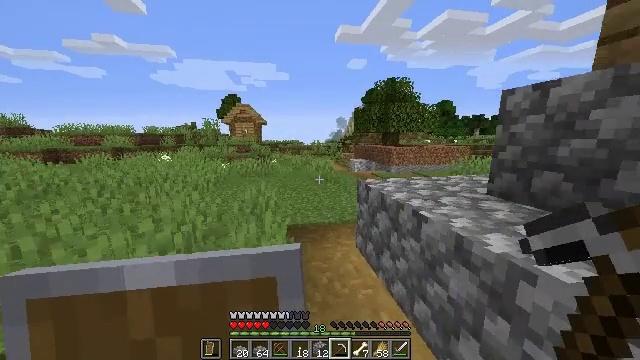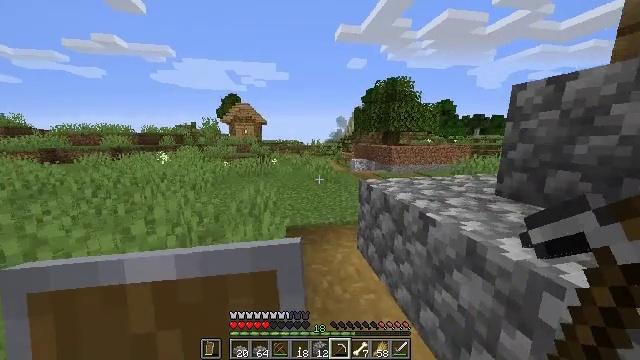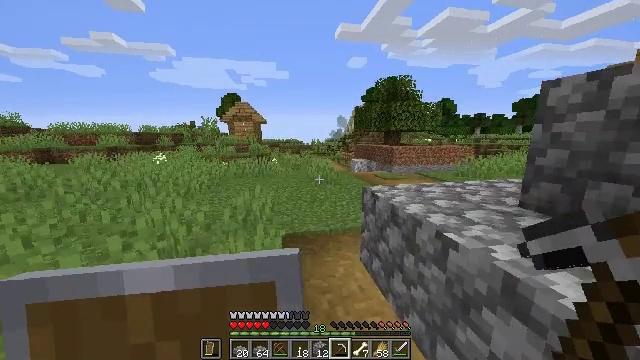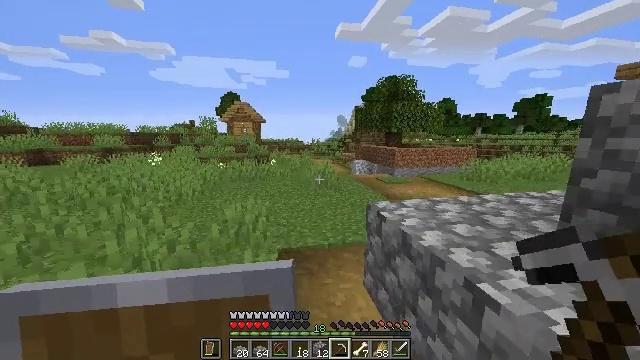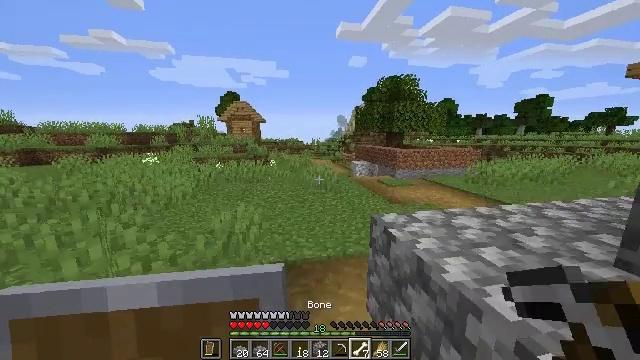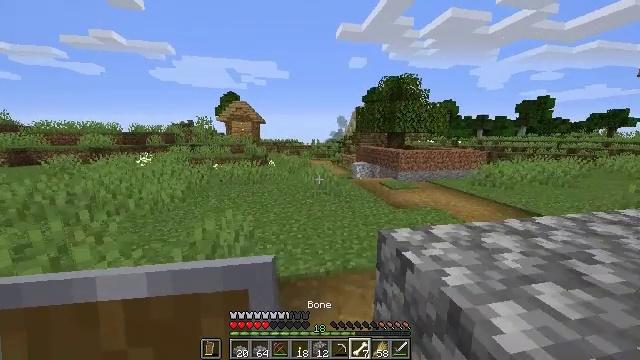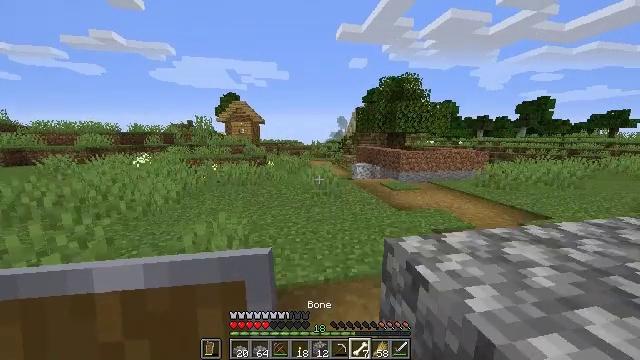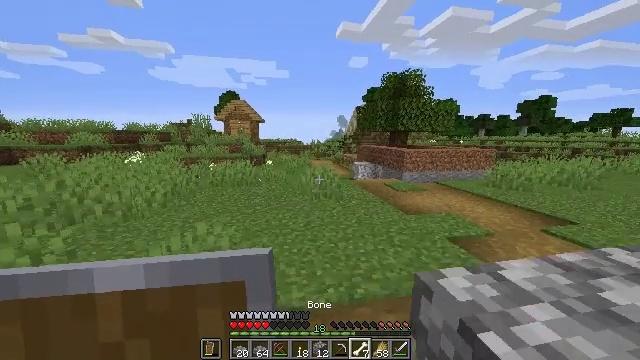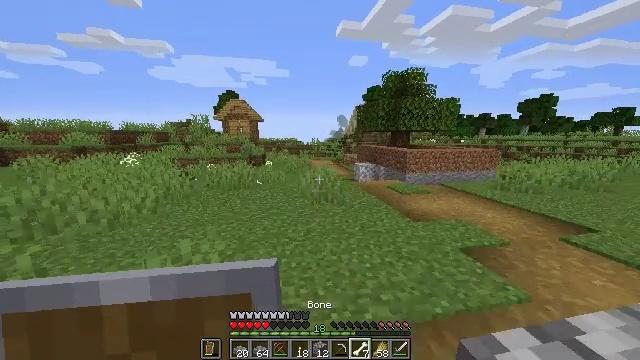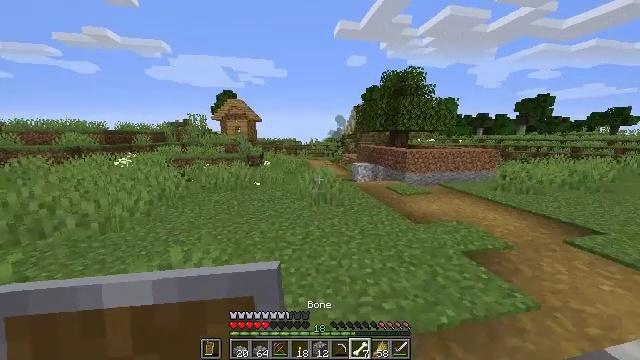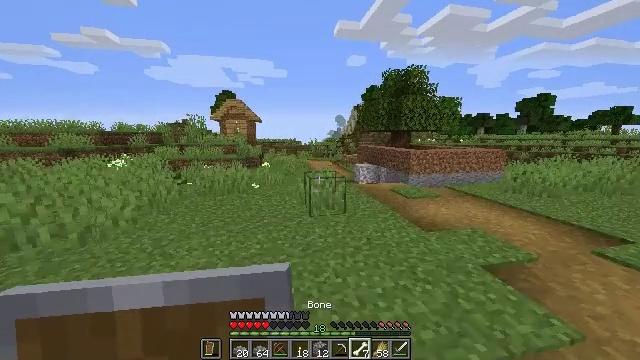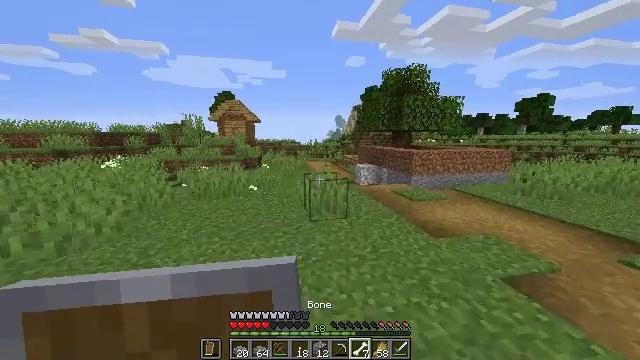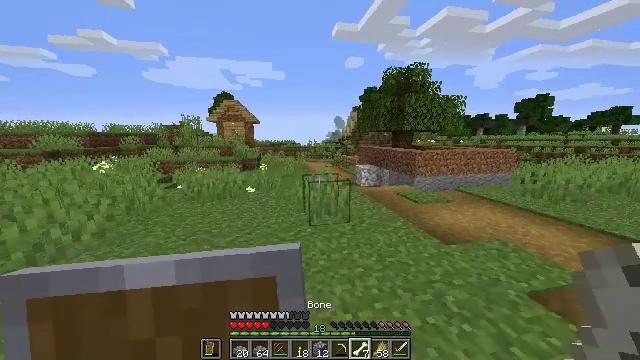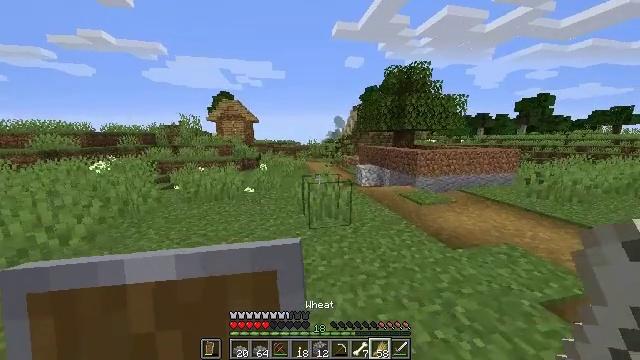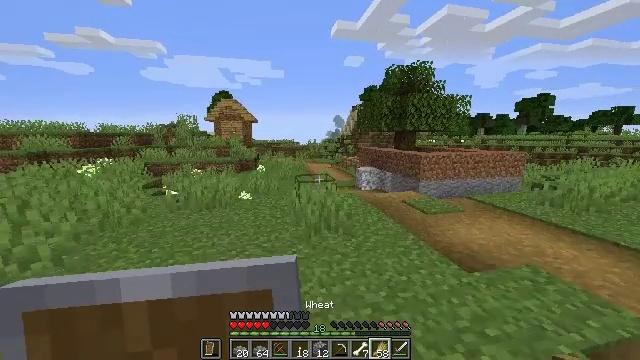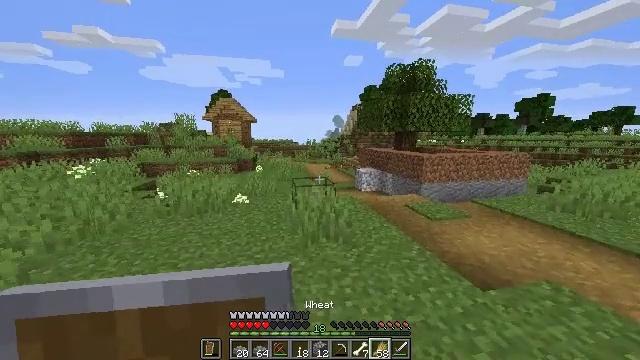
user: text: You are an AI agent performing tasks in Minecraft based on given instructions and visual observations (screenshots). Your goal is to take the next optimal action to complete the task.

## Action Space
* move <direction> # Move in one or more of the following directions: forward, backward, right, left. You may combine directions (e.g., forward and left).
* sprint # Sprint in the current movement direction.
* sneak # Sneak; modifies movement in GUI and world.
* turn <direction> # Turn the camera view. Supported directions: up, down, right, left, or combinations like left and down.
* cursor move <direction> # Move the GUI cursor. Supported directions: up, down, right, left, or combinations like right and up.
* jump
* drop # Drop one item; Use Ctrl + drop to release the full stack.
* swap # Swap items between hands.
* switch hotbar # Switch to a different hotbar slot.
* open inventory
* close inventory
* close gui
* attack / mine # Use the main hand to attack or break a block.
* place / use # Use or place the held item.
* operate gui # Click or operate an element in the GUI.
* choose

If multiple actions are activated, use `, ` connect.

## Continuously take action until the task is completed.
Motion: motion action
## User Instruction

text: Shear sheep after crafting shears.
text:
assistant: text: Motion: move forward
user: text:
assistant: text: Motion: move forward
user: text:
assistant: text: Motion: move forward
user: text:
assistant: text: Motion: move forward
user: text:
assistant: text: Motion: move forward
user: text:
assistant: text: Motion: move forward
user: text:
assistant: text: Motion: move forward
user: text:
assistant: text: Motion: move forward
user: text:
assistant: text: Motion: move forward
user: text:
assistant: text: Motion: move forward
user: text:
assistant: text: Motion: move forward
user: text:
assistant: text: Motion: move forward
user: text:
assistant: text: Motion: move forward
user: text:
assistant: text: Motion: move forward
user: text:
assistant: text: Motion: move forward
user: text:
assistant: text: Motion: move forward
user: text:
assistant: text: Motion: move forward
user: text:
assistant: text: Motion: move forward
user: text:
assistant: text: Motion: move forward
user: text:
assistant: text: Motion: move forward
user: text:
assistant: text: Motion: move forward
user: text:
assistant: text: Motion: move forward
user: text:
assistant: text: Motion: move forward
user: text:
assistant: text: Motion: move forward
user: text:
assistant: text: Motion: move forward
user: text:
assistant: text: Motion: move forward
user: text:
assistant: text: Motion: move forward
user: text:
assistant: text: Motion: move forward
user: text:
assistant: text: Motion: move forward
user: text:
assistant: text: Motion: move forward